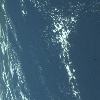
Label: water